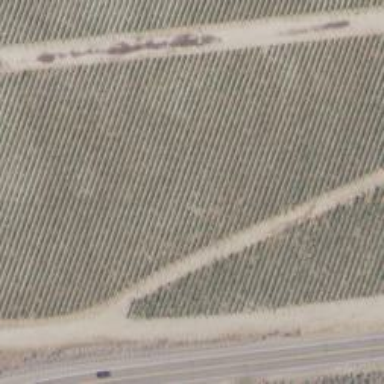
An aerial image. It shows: Vineyard where grapes are grown.